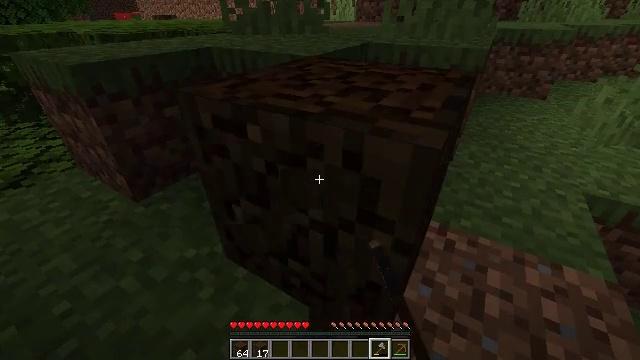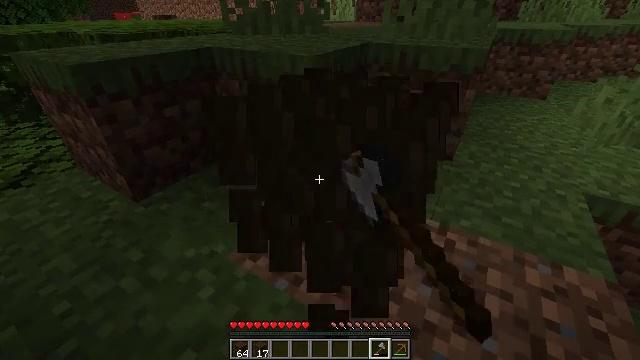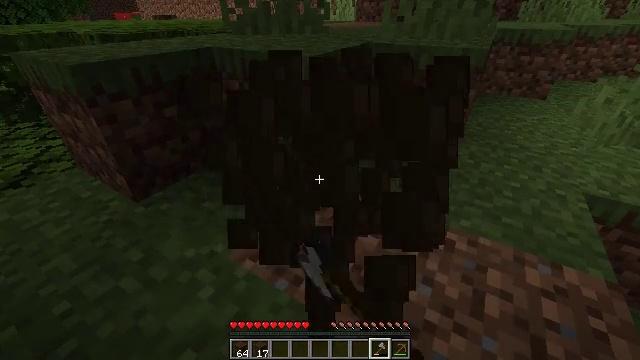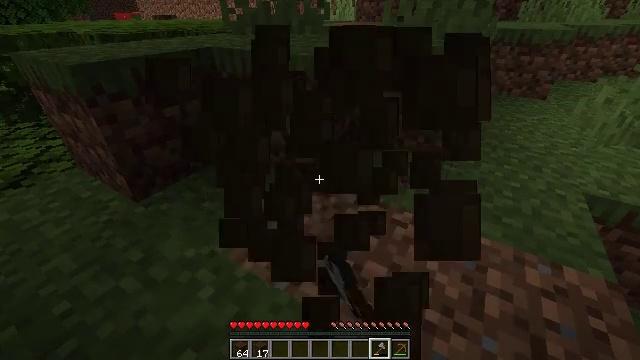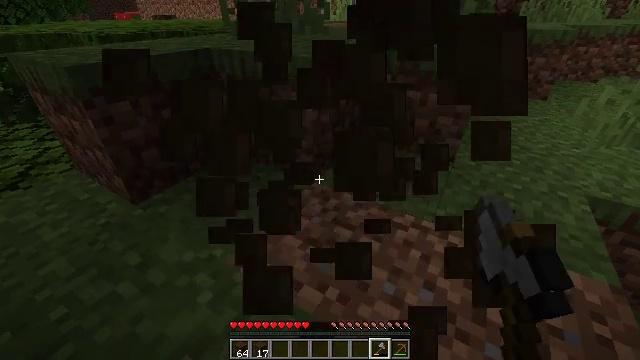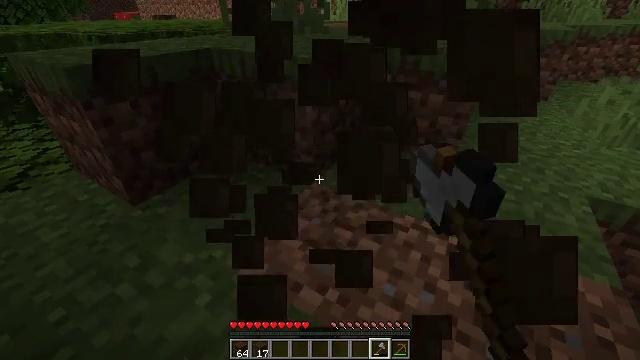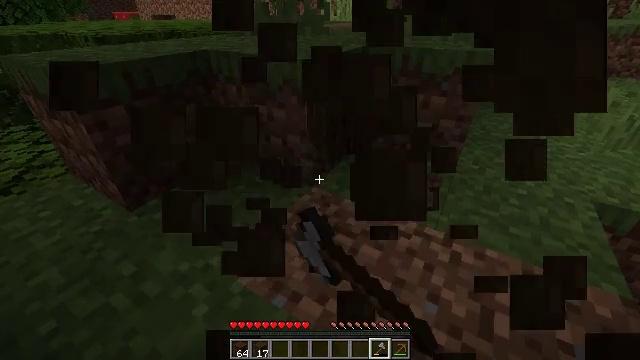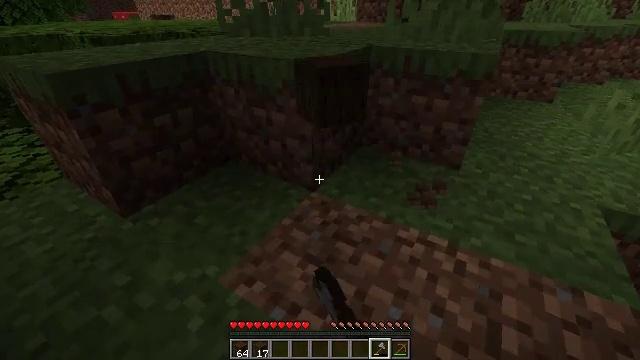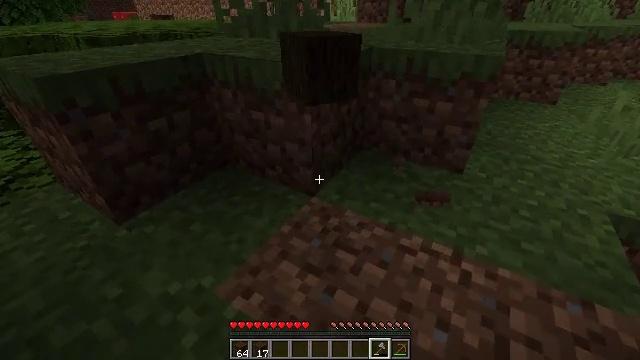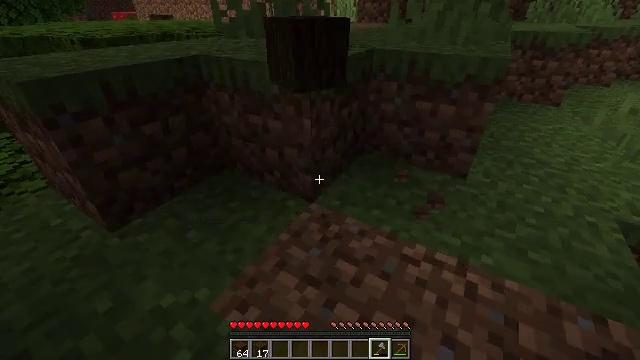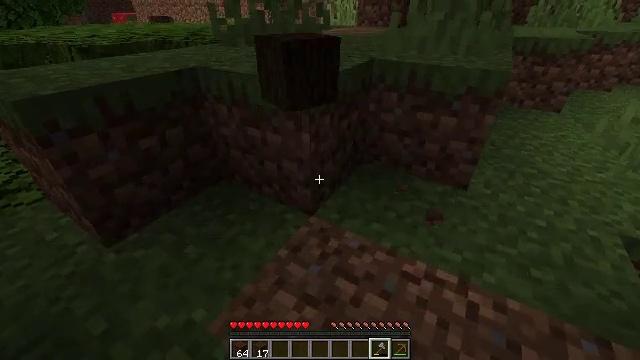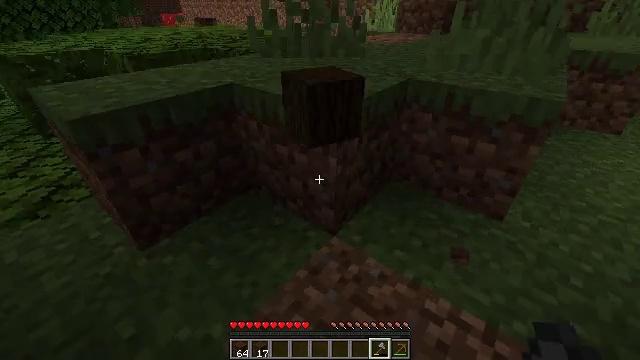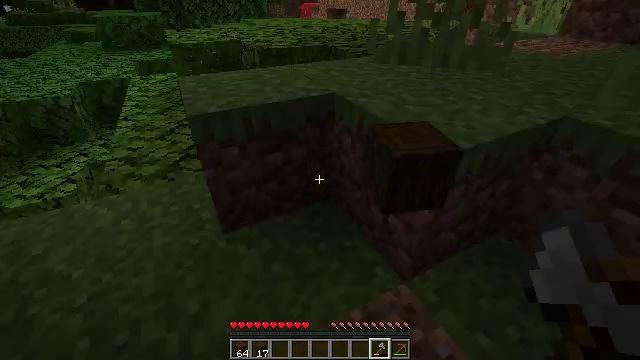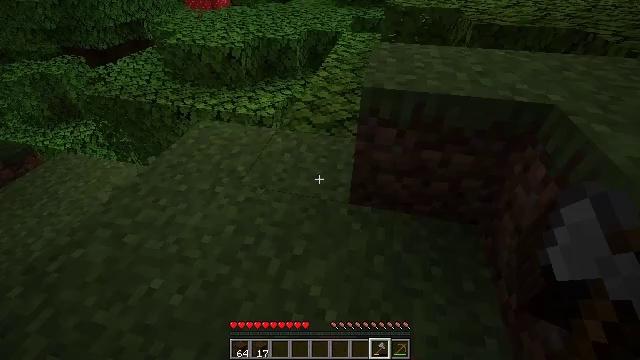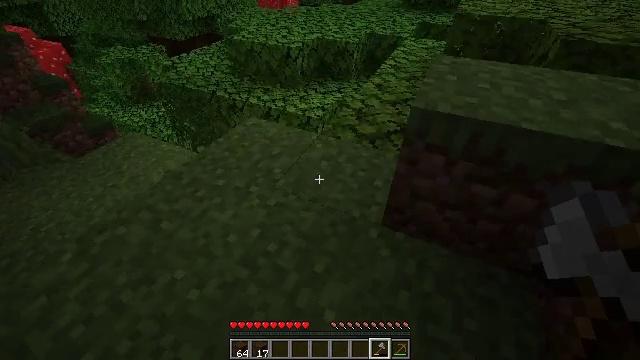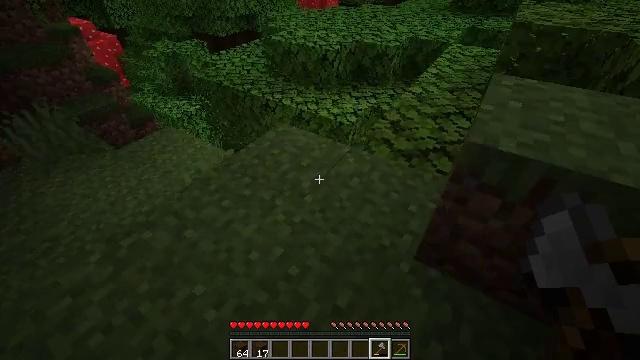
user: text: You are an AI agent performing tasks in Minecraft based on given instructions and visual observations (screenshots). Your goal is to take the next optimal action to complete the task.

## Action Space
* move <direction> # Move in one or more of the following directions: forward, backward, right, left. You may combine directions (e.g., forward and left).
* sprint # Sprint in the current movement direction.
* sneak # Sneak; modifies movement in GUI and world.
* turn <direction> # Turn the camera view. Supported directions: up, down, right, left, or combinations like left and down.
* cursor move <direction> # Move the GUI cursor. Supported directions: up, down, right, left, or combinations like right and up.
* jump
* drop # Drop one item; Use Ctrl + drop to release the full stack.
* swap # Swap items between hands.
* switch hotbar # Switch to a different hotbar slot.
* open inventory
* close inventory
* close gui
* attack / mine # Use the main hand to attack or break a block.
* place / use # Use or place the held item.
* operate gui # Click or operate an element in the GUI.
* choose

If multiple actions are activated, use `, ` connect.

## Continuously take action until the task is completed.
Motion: motion action
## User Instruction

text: Mine the dark oak log from a tree.
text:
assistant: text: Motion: sneak, attack / mine
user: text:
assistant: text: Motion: sneak, attack / mine
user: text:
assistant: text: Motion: sneak, attack / mine
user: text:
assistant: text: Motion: move forward, sneak, attack / mine
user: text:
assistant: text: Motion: move forward, sneak, attack / mine
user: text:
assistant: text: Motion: move forward, sneak, attack / mine
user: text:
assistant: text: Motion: move forward, sneak
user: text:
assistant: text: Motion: move forward, sneak
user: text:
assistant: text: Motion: move forward
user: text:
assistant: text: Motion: move forward
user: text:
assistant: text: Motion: move forward, turn left
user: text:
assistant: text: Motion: move forward, turn left and down
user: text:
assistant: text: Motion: move forward, turn left and down
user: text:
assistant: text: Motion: move forward and move left, turn left
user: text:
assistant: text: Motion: move forward and move left, turn left
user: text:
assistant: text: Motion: move left, turn left
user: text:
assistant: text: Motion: move left, turn left
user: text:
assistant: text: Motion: move forward and move left, turn left
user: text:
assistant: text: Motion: move forward
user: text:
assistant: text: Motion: move forward
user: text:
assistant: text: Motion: no_op
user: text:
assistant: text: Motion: move forward
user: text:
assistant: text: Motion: move forward
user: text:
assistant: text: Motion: move forward
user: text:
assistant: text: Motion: move forward, turn left
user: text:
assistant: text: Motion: move forward, turn left and up
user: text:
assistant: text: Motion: move forward and move left, turn left and up
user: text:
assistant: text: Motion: move forward and move left, turn left and up
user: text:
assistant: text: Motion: move forward and move left
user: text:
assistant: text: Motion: move forward and move left